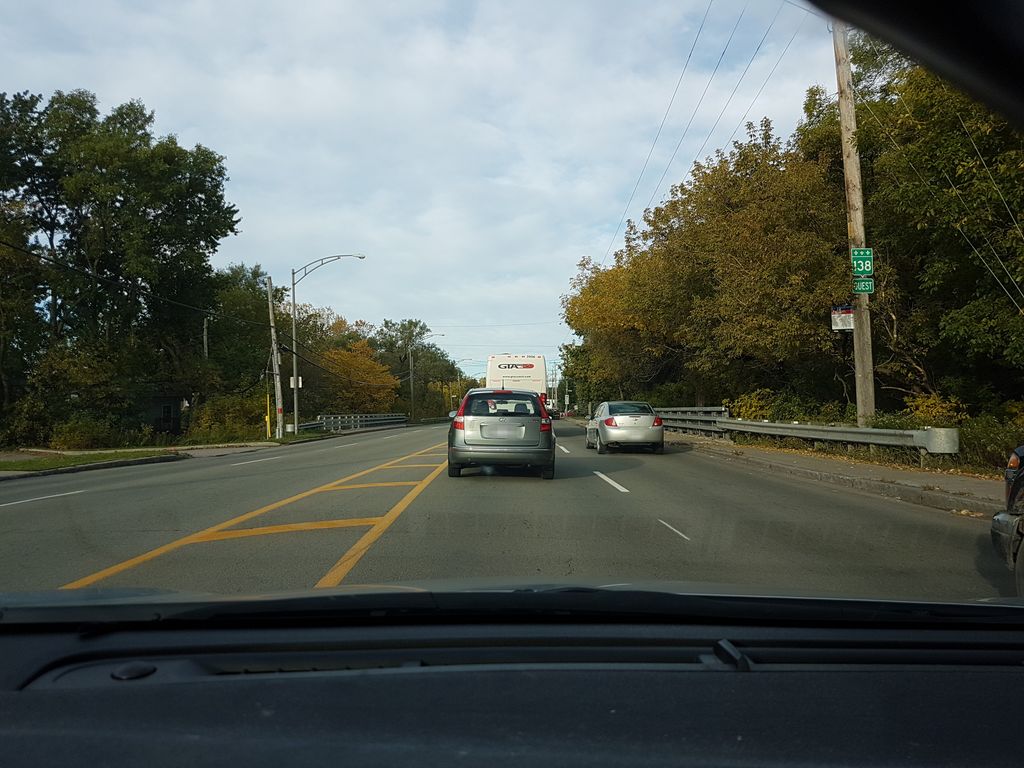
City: quebec_city